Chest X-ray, PA view. Patient: 62 years old, sex F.
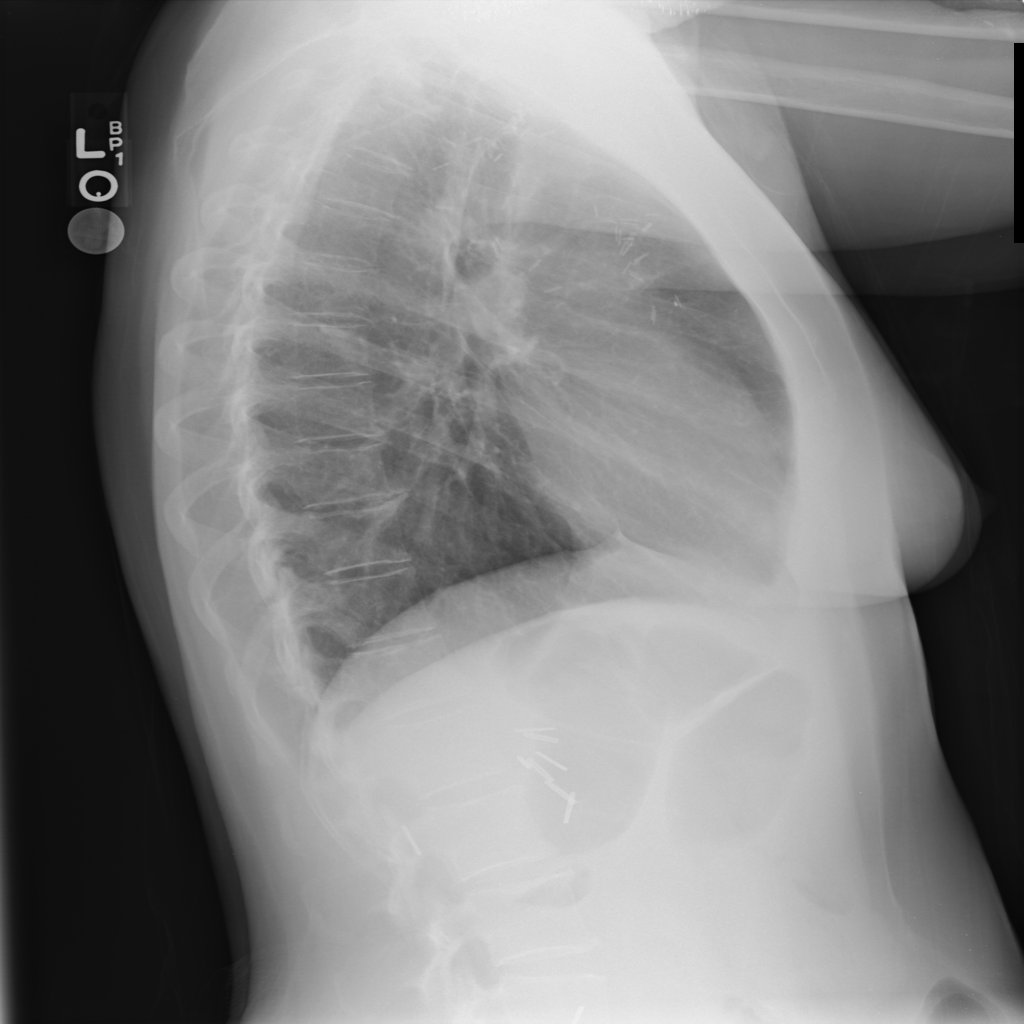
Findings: No Finding